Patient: sex F, age 68
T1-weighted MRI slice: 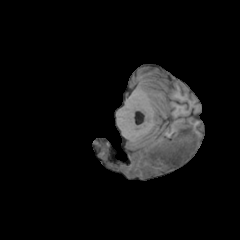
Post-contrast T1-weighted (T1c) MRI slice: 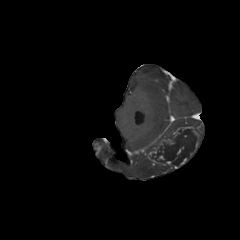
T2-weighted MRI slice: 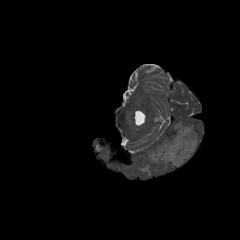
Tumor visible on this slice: yes
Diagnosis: Glioblastoma, IDH-wildtype
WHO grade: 4